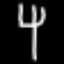
Label: fork